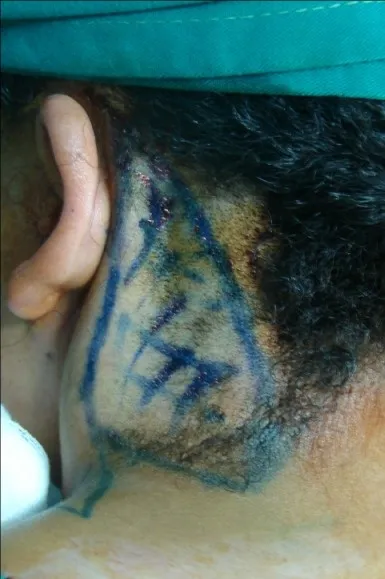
Preoperative drawing: the harmful triangular skin next to the fibrous band.
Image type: medical_photograph (other_medical_photograph)